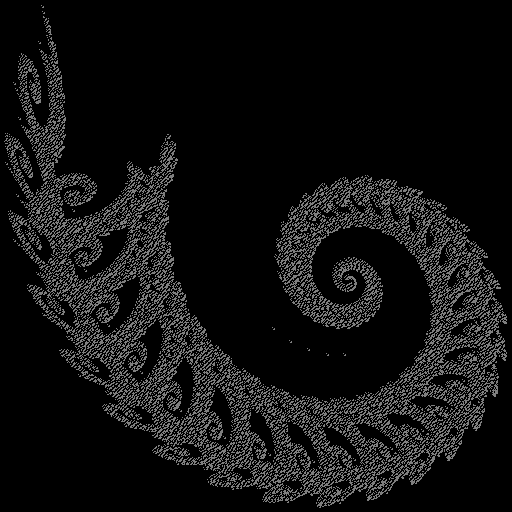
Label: octopuslegs